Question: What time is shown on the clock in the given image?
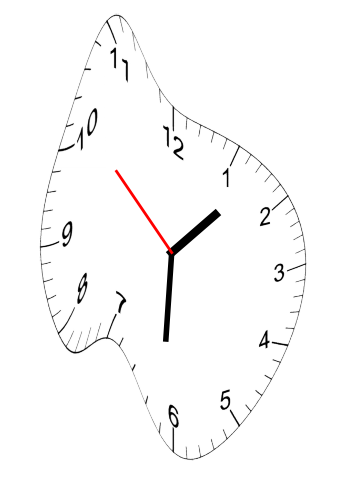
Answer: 01:30:52